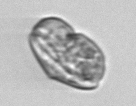
Label: Karenia